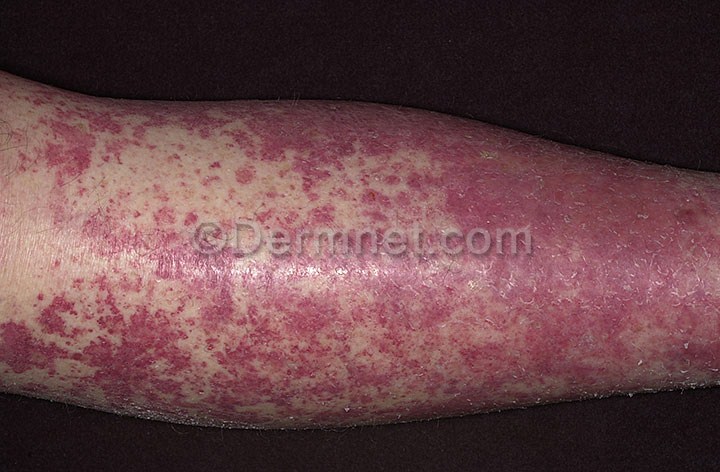
Disease: Vasculitis Photos